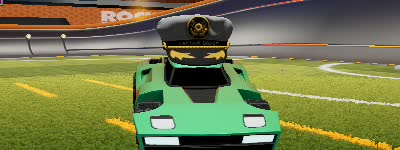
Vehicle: breakout